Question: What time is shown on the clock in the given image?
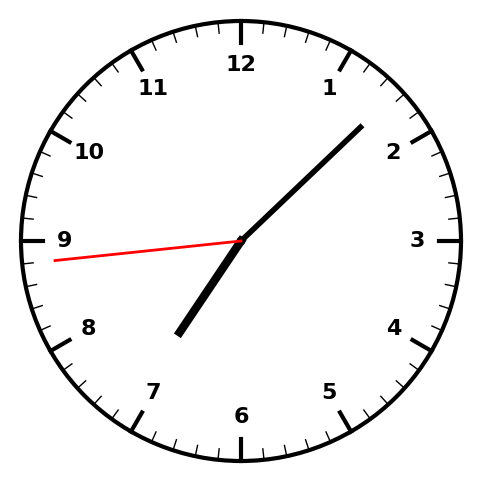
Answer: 07:07:44